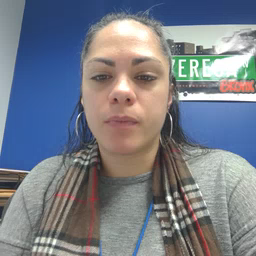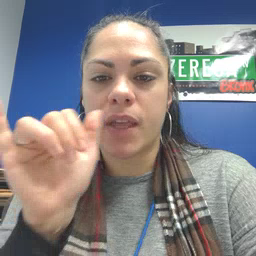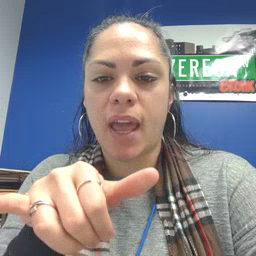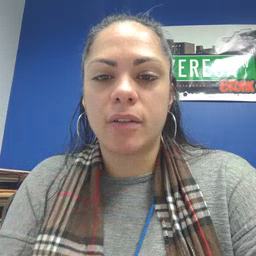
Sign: that